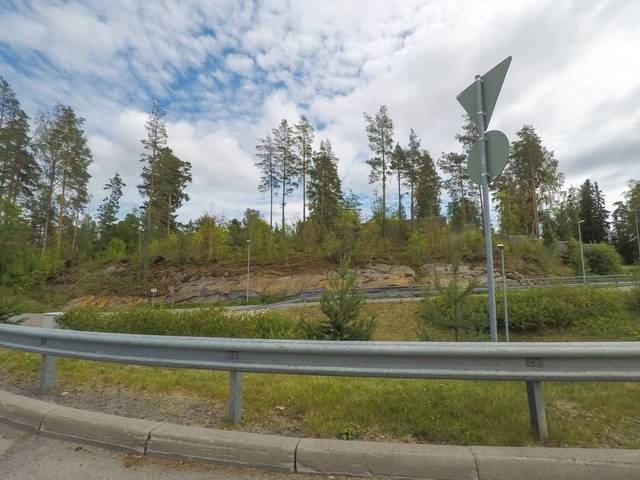
Region: Finland
Coordinates: 61.88, 28.85